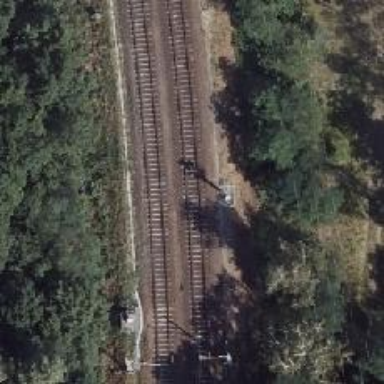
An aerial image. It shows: Railway signal.